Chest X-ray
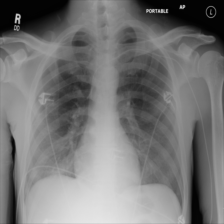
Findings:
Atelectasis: negative
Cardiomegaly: negative
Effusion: negative
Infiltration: positive
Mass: negative
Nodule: negative
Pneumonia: negative
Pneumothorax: negative
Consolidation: positive
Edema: negative
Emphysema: negative
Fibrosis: negative
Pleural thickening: negative
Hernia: negative